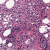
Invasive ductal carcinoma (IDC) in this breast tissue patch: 1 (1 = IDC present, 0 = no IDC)